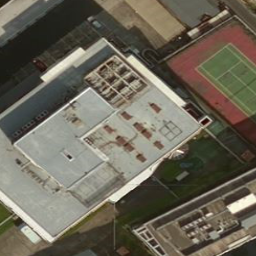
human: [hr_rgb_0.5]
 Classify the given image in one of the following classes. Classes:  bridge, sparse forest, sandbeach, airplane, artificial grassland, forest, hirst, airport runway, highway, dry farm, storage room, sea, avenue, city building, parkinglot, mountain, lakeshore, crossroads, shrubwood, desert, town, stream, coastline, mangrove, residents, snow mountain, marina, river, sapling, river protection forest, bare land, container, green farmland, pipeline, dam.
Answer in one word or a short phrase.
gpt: city building